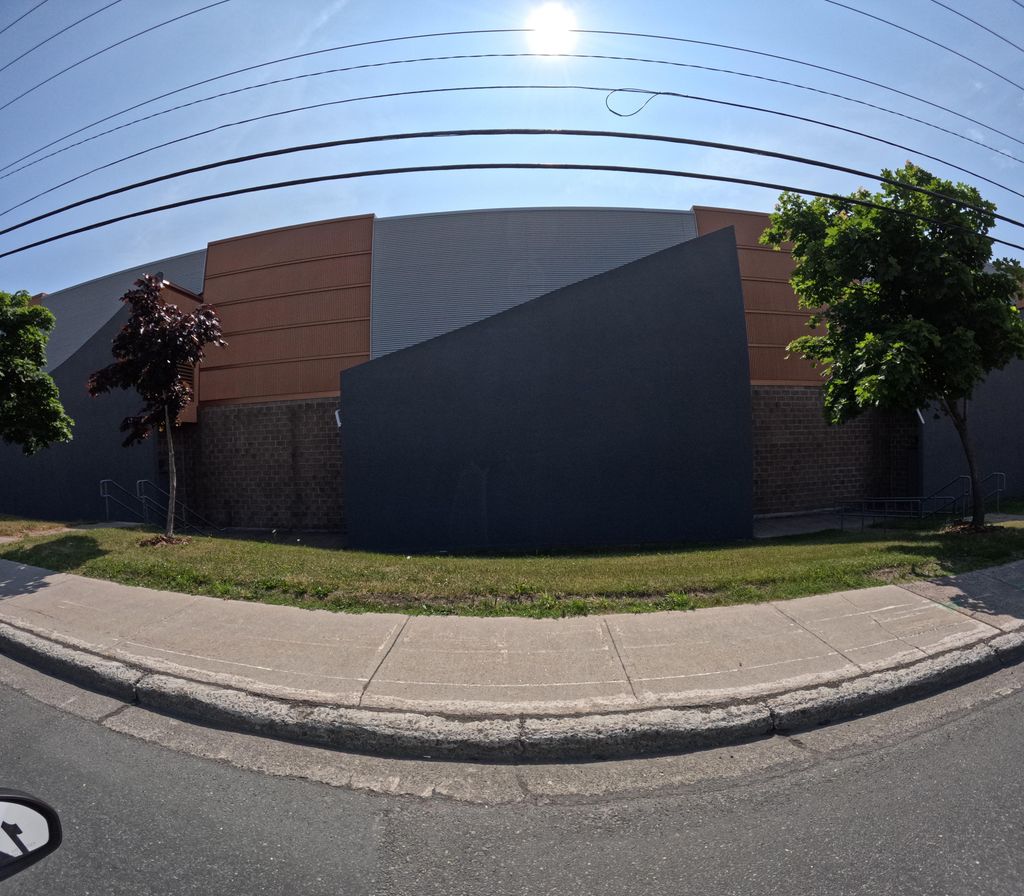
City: st_johns